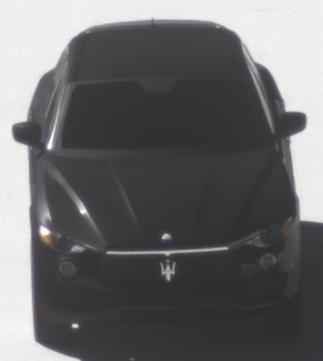
Make: Maserati
Model: Levante GT Hybrid
Detailed model: Levante
Model produced from: 2021/07
Model produced until: 2022/10
Doors: 4
Color: black
Road condition: dry road
Daytime: morning or afternoon
Contrast: high contrast